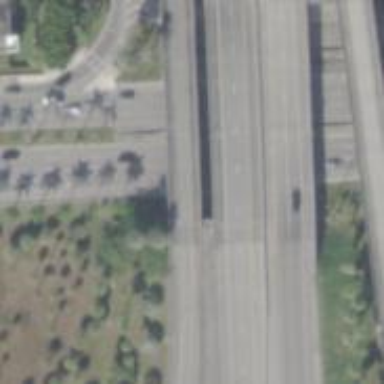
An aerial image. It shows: Bridge over motorway.